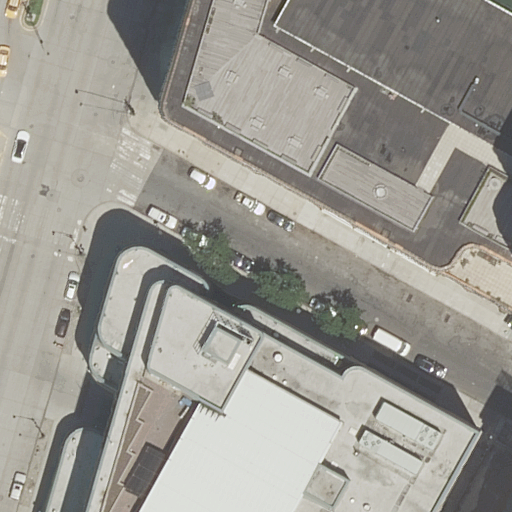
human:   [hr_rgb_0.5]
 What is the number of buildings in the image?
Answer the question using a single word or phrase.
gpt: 2

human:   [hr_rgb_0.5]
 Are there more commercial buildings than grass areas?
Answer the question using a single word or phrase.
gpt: no

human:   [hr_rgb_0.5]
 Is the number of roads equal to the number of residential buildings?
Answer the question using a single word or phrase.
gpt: no

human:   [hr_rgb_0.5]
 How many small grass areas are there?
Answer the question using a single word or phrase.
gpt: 1

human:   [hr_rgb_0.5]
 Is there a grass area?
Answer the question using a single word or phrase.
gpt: yes

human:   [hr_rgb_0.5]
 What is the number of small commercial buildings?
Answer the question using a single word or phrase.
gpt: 0

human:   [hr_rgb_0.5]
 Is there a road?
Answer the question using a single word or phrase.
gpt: yes

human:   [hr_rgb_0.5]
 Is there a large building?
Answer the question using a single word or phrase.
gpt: yes

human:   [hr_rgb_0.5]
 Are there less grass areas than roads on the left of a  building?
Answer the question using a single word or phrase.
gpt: yes

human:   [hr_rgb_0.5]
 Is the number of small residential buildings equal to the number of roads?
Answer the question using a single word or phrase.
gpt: no

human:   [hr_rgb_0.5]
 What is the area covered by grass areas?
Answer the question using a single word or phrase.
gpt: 10m2

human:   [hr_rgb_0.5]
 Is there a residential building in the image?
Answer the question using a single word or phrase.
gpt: yes

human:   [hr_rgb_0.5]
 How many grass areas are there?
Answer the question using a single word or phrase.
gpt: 1

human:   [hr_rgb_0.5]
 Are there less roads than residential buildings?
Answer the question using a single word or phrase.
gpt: no

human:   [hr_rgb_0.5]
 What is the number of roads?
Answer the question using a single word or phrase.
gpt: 9

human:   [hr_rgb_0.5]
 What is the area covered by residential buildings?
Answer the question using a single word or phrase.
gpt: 5800m2

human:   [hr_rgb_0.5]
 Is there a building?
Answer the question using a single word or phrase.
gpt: yes

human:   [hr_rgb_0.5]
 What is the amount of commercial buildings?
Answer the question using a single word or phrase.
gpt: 0

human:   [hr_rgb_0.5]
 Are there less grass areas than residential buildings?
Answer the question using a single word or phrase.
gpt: yes

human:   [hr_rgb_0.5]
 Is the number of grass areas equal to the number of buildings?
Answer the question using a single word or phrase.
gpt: no

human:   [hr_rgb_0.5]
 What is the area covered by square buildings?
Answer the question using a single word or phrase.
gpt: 0m2

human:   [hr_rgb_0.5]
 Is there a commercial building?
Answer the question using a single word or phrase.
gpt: no

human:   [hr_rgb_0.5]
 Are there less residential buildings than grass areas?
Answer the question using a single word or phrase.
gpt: no

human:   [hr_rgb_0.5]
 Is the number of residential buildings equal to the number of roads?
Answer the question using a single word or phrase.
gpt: no

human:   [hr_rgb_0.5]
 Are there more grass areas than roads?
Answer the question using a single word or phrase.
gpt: no

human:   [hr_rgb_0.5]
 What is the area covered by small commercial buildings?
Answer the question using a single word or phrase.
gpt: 0m2

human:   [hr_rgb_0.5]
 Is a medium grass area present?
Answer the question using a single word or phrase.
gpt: no

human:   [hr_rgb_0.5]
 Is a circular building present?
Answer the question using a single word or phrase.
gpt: no

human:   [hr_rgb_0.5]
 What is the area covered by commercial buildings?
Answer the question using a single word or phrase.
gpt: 0m2

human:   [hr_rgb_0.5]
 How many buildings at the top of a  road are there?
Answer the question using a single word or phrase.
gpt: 1

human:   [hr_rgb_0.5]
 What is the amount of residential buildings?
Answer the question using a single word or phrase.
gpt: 2

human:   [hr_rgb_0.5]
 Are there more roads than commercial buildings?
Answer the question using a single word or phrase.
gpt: yes

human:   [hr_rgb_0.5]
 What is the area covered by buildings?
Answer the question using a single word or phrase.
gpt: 5800m2

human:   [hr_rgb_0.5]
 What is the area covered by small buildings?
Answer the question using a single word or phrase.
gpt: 0m2

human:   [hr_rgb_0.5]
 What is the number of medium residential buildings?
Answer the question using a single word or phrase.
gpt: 0

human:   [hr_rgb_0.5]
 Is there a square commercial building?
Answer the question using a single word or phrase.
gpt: no

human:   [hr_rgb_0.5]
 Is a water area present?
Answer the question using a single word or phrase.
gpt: no

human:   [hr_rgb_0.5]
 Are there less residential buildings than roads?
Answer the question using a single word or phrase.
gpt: yes

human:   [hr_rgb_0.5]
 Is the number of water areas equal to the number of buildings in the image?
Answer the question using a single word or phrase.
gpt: no

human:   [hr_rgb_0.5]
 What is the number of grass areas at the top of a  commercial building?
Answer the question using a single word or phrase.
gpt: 0

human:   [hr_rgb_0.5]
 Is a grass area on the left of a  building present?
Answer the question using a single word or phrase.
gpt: yes

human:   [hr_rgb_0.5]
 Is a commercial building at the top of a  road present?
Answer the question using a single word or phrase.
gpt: no

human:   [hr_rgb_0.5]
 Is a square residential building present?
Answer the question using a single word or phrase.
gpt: no

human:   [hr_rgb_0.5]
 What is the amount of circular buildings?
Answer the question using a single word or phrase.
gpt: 0

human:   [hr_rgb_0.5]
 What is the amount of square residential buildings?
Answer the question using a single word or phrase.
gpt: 0

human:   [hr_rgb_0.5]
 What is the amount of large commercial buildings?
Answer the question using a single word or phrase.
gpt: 0

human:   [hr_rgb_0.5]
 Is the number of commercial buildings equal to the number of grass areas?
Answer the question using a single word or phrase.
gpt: no

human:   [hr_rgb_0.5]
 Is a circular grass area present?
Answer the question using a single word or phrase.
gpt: no

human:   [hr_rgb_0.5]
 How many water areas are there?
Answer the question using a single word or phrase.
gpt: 0

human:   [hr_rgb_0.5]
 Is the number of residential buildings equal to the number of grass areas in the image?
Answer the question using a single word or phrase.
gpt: no

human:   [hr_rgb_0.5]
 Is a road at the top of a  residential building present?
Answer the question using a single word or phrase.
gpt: yes

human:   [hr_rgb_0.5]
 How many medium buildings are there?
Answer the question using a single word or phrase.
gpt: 0

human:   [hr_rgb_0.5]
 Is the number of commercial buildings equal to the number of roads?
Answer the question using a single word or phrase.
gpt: no

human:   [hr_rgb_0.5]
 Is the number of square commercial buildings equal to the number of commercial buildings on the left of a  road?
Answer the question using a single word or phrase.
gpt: yes

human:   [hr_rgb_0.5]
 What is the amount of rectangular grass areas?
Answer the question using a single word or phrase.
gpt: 1

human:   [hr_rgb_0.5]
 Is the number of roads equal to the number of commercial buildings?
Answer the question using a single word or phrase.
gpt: no

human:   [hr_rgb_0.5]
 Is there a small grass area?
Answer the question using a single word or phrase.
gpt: yes

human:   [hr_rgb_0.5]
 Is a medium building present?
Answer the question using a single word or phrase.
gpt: no

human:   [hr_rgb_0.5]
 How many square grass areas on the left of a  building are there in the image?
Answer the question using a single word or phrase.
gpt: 0

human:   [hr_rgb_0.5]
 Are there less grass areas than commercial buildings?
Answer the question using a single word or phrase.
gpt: no

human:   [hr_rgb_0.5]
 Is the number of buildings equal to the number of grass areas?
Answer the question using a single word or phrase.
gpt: no

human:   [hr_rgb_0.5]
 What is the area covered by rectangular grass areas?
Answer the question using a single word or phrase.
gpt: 10m2

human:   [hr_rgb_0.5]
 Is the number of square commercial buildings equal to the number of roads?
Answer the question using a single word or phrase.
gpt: no

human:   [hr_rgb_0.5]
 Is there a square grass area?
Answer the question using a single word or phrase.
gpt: no